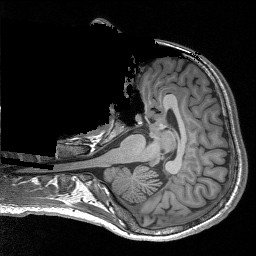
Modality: T1w
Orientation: axial